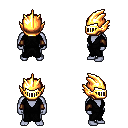
a pixel art fantasy rpg character, male body template, dark elf, purple skin, gray robe, magenta pants, red plain hairstyle, gold helm, leather bracers, four views (front, back, left, right), 2x2 character sprite sheet, small pixel art, hard edges, no anti-aliasing